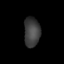
Tissue: skin
Cell type: Epithelial cells
Senescence score: 0.2747
Nuclear area (px): 467
Mean DAPI intensity: 62.137